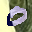
Label: 0